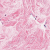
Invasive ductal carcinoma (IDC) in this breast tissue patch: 0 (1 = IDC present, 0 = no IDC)